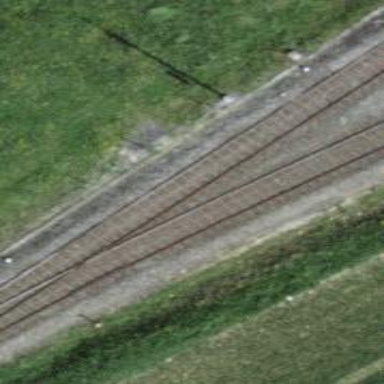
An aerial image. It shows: Old railway level crossing.